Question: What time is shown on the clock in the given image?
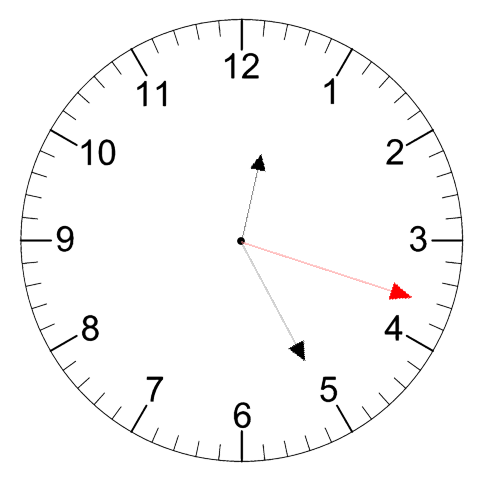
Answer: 12:25:18